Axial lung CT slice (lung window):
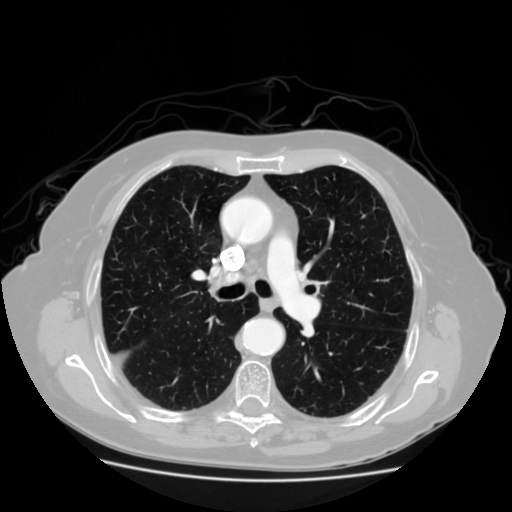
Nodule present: no